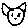
Label: cat